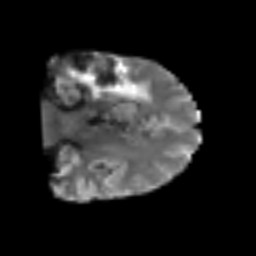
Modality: T2w
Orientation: coronal
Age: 43
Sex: male
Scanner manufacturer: siemens
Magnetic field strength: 3 T
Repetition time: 6.1 s
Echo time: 0.101 s